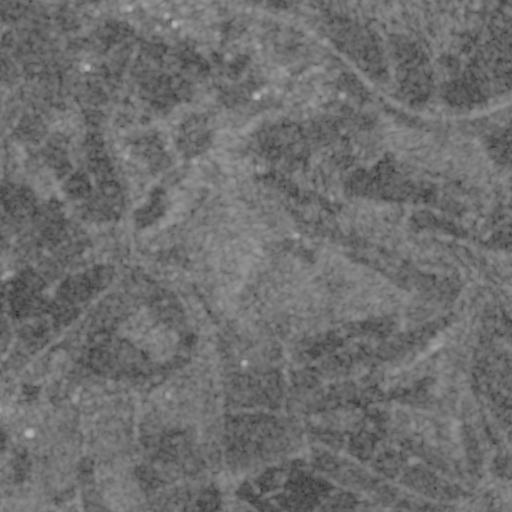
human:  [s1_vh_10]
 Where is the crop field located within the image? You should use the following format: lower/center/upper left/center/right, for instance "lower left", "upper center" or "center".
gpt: The crop field is located in the upper left of the image.
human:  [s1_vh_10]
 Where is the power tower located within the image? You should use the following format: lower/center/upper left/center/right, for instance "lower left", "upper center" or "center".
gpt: The power tower is located in the lower right of the image.
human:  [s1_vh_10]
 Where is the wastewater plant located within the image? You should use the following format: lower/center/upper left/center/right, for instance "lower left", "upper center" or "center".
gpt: The wastewater plant is located in the upper right of the image.
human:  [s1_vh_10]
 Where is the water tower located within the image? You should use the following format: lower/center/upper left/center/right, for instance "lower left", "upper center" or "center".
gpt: The water tower is located in the upper left of the image.
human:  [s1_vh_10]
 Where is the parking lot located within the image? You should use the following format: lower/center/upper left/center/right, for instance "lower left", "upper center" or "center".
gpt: There is no parking lot in the image.

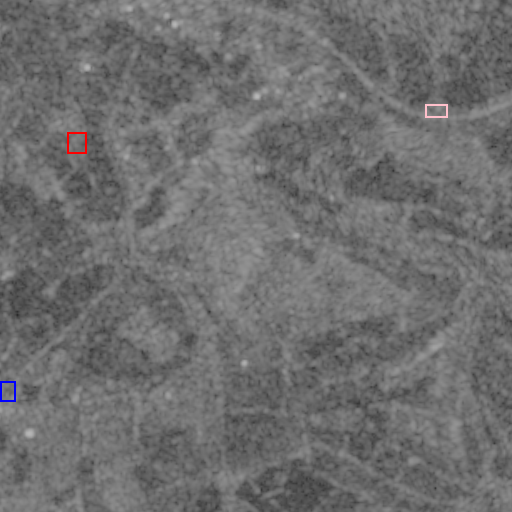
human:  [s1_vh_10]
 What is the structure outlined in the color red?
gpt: The structure outlined in red is a crop field.
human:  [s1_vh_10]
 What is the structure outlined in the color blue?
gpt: The structure outlined in blue is a park.
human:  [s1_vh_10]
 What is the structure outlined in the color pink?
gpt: The structure outlined in pink is a wastewater plant.
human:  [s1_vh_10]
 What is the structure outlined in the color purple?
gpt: There is no purple outline.